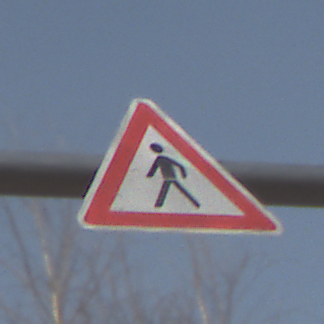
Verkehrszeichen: FussgaengerRechts
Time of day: MorningAfternoon
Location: Outdoor (Nature)
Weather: Clear
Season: Winter
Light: Natural